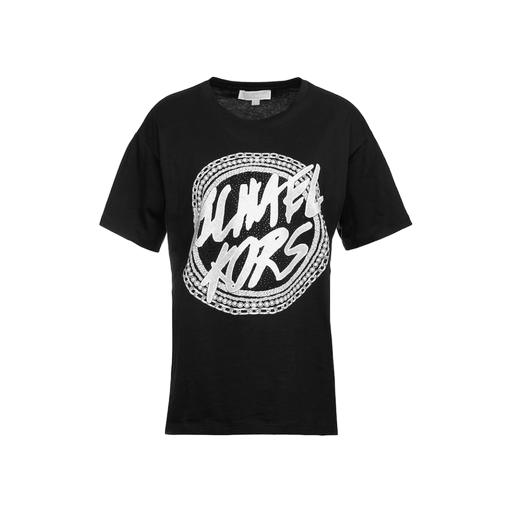
black liquid jersey modern snake t-shirt, black printed t-shirt, black graphic-print t-shirt, white background